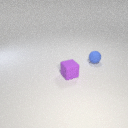
small blue rubber sphere behind small purple rubber cube